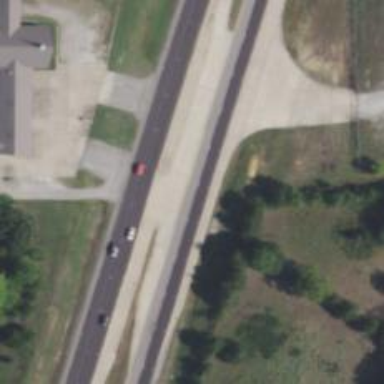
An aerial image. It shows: Trunk highway with expressway features.